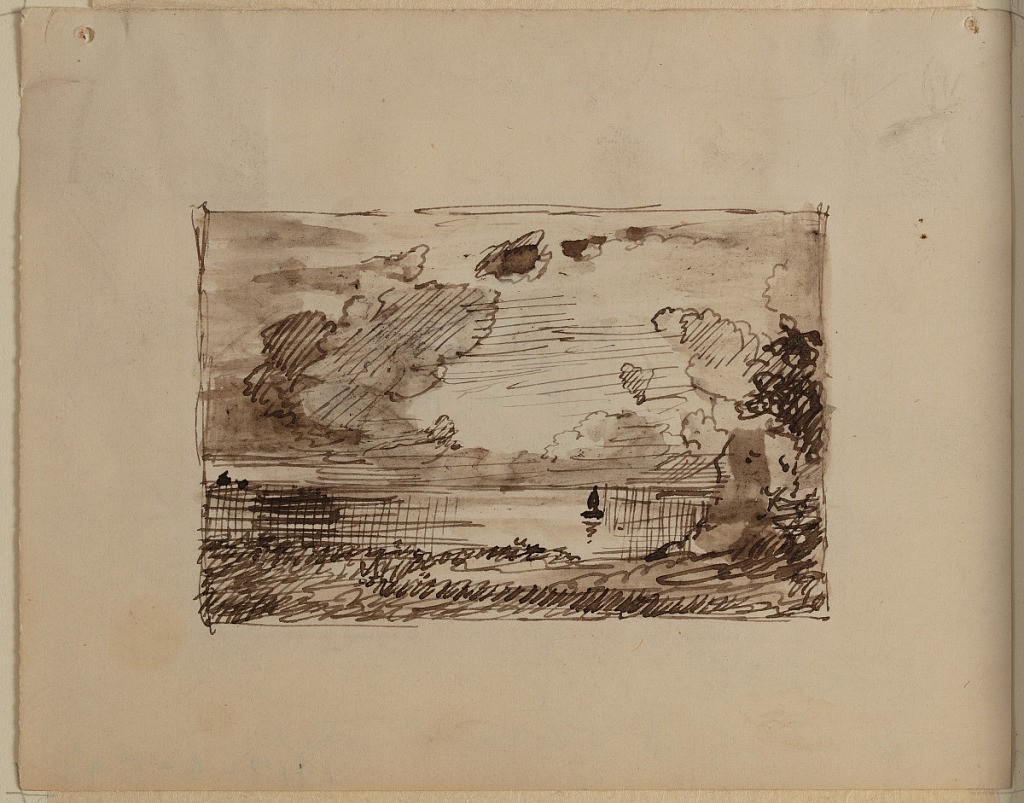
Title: Imaginary Landscape with a Boat
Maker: Frederic Edwin Church, American, 1826–1900
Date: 1870–75
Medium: Pen and dark brown ink on off-white laid paper
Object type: Drawing
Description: Landscape sketch showing a view of billowing clouds over a watery landscape that hosts a small sailboat. A grass shore extends across the immediate foreground along the lower margin. A tree with some other foliage is visible at right. In the middle distance at center, a small sailboat floats on water that reflects the light and shadow from the clouds above. At upper left and right, two towering cumulus clouds frame a view of a bright, open sky.